Field crop: maize
Growth stage: 2
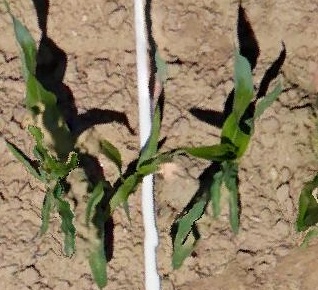
Species: maize